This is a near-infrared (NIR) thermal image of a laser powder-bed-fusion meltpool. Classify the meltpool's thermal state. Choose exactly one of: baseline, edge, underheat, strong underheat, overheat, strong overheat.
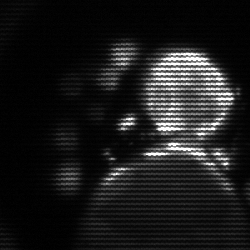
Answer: baseline